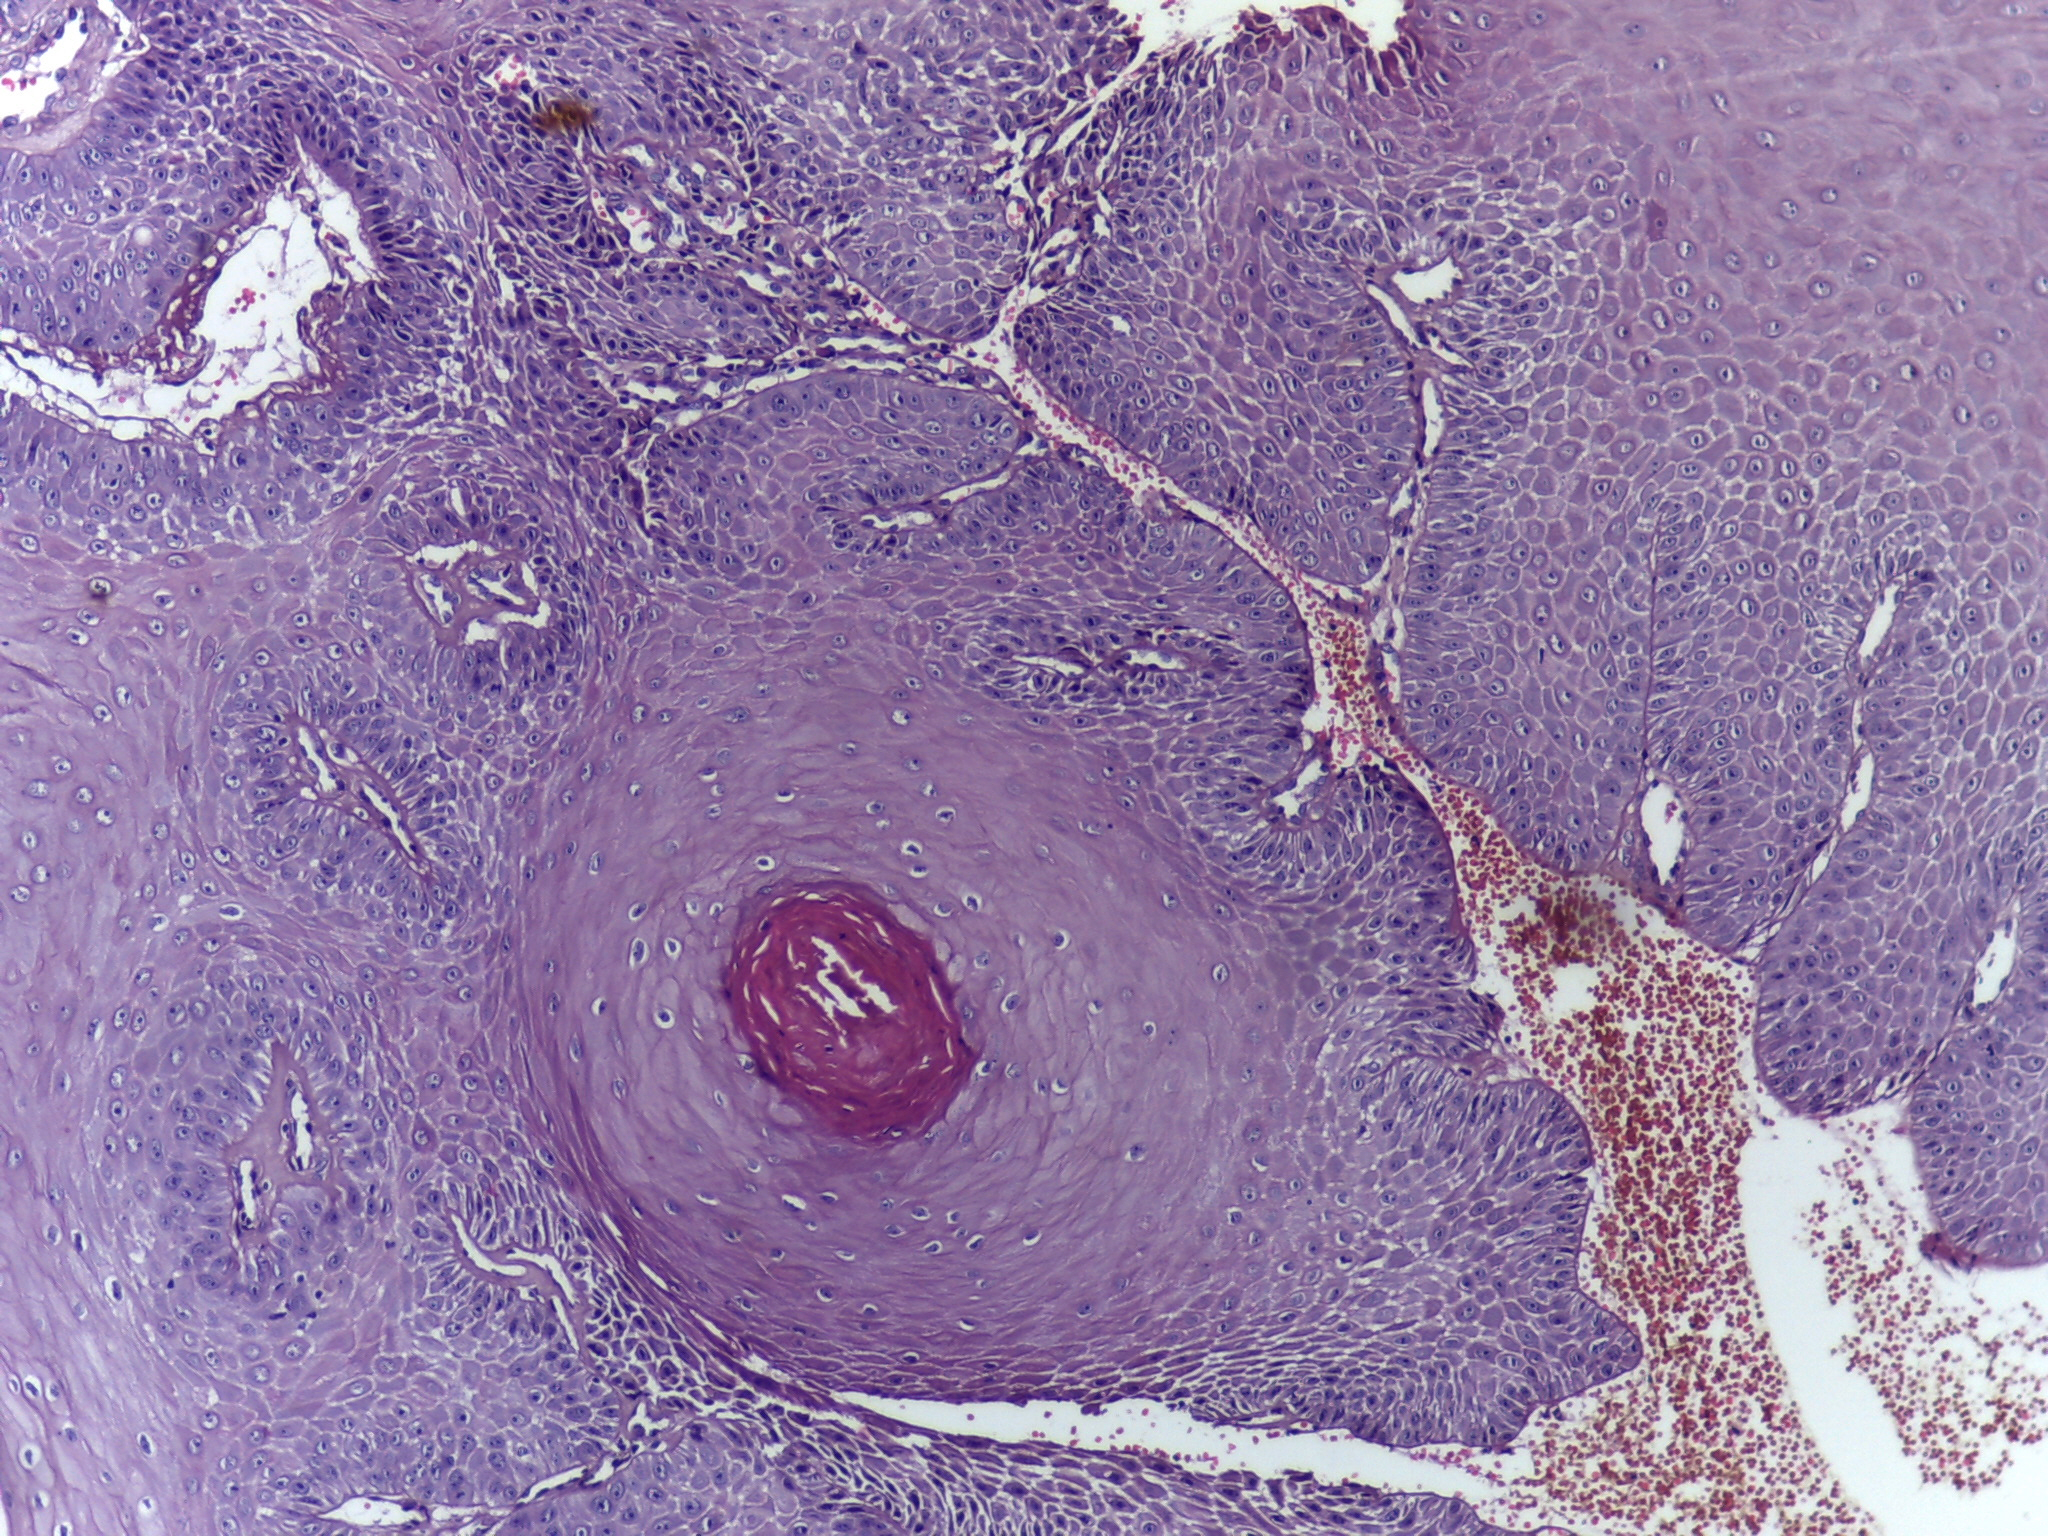
Diagnosis: OSCC